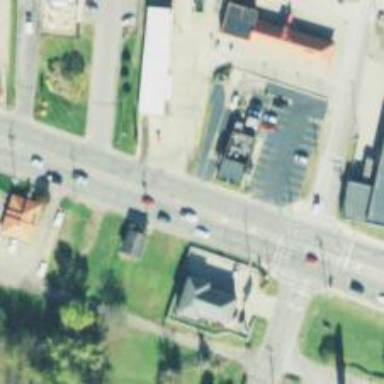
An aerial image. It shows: Unmarked crossing on the road.